The image is an STFT spectrogram (time versus frequency) of a rolling-element bearing's vibration signal. Based on the visible evidence, which condition applies: normal, inner_race, outer_race, ball?
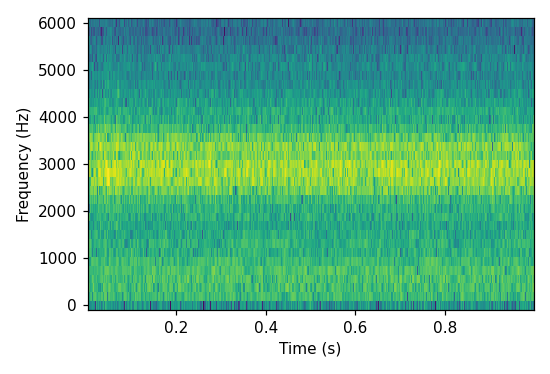
Answer: outer_race